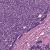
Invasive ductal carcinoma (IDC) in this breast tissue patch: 1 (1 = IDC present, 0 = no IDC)